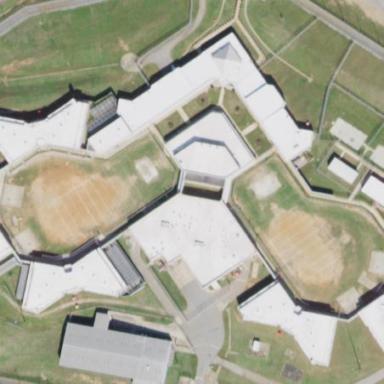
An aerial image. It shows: Prison.